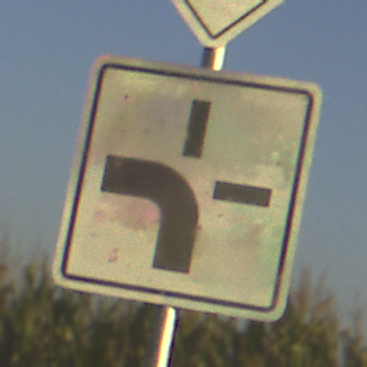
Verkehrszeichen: VerlaufVorfahrtsstrasse1
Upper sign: Vorfahrtsstrasse
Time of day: SunriseSunset
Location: Outdoor (RoadRail)
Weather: Clear
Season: NotSpecified
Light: Natural